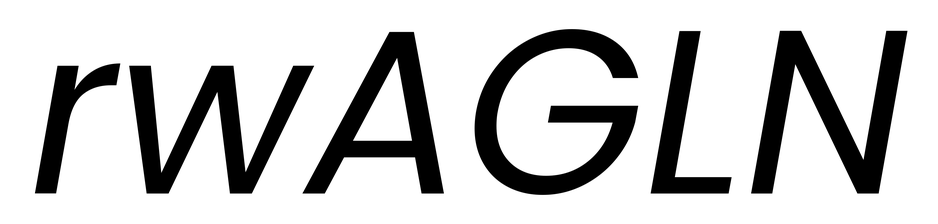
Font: Poppins-Italic